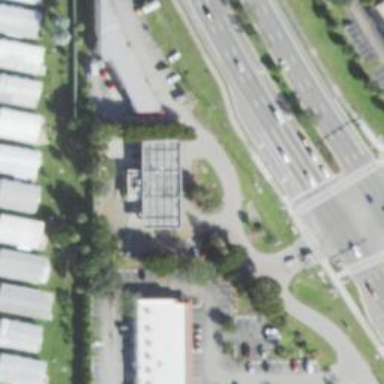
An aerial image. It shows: Convenience shop.